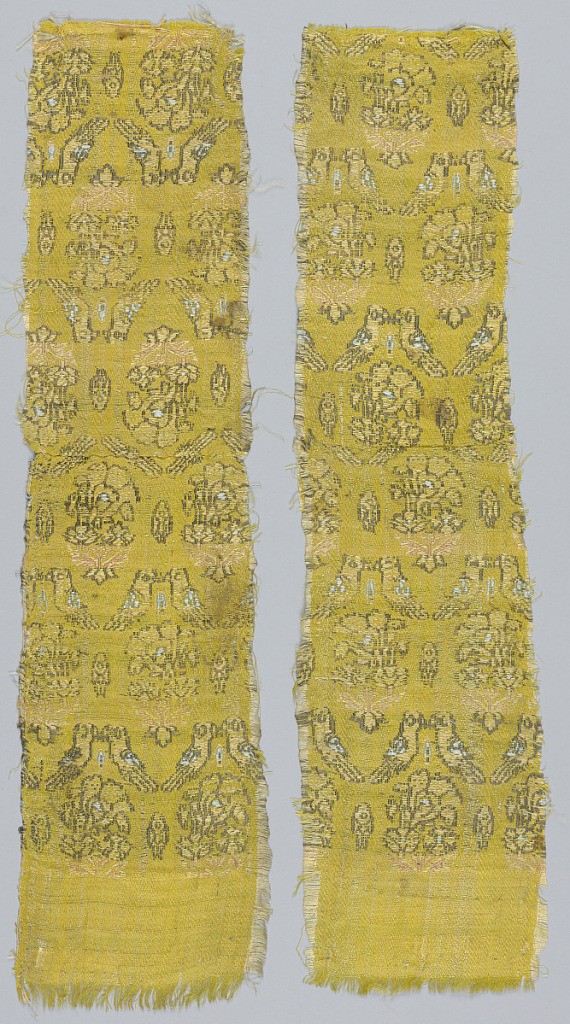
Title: Fragment
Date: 17th–18th century
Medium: silk Technique: 4&1 satin with supplementary weft floats
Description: Confronted parrots, fis and palmettes in yellow.